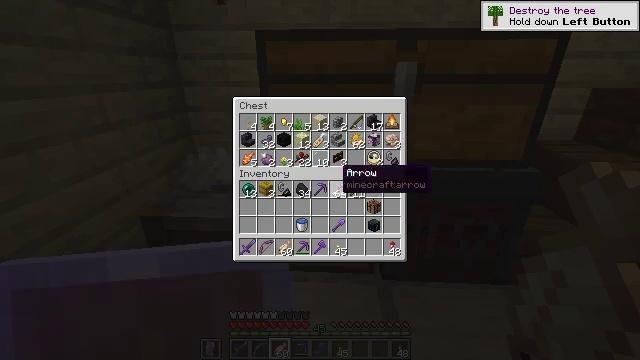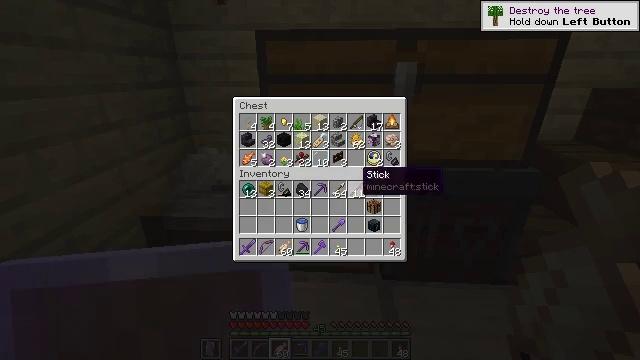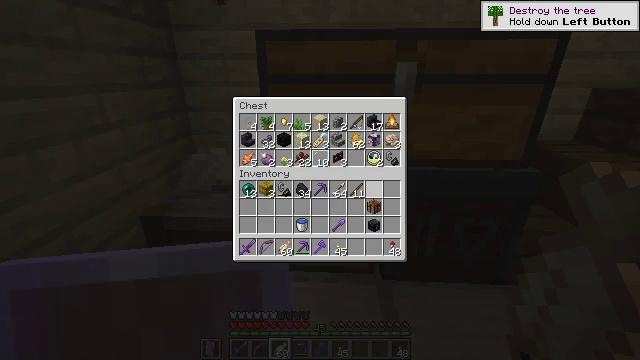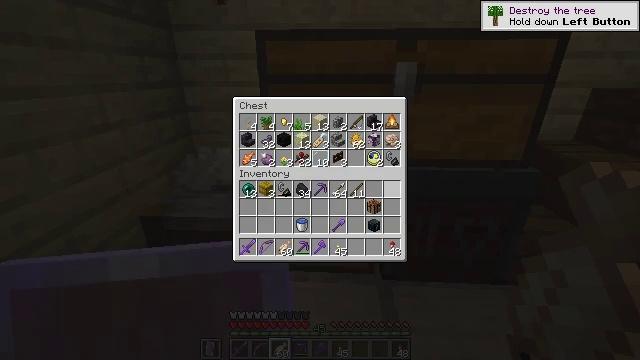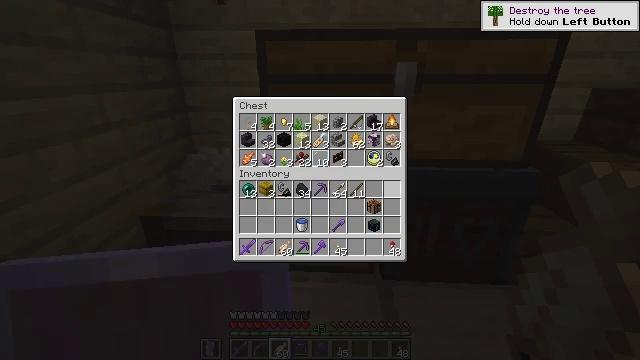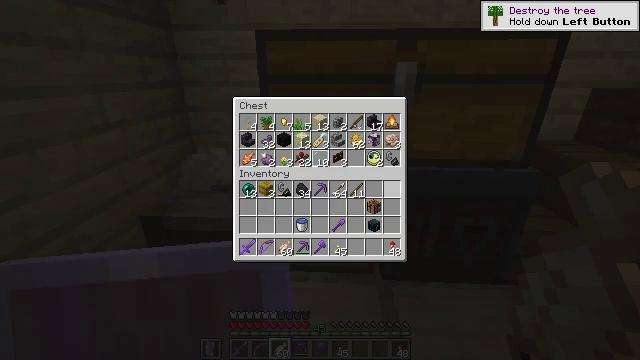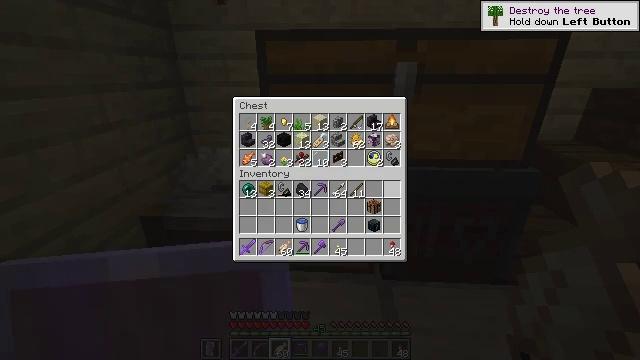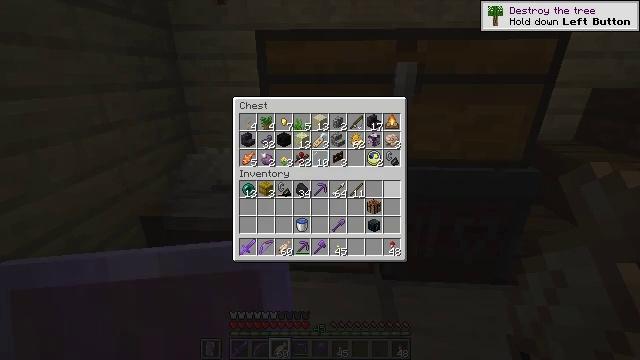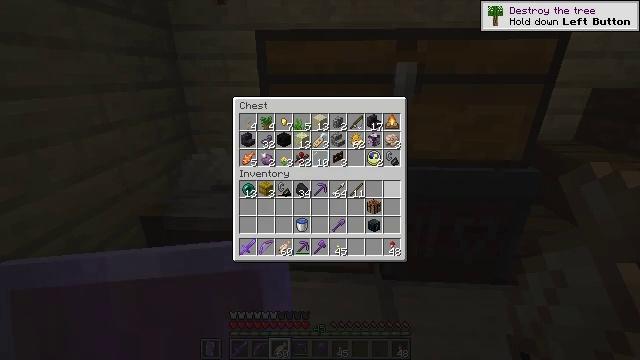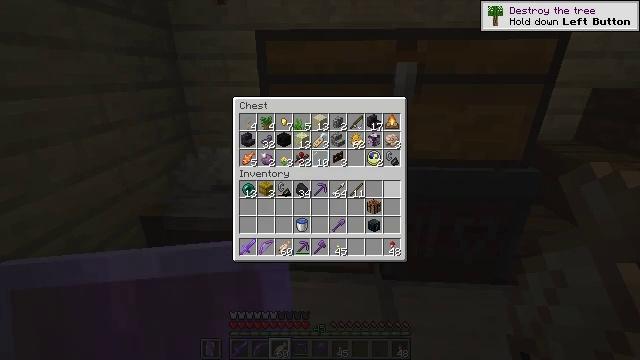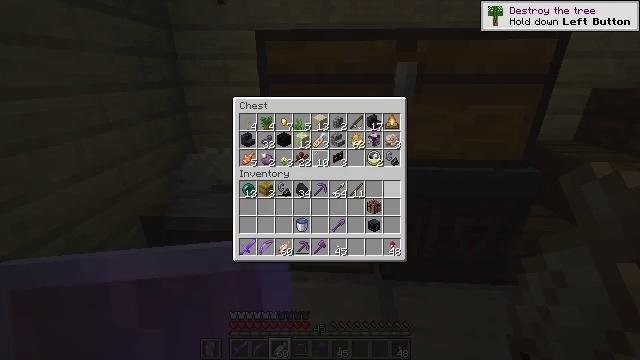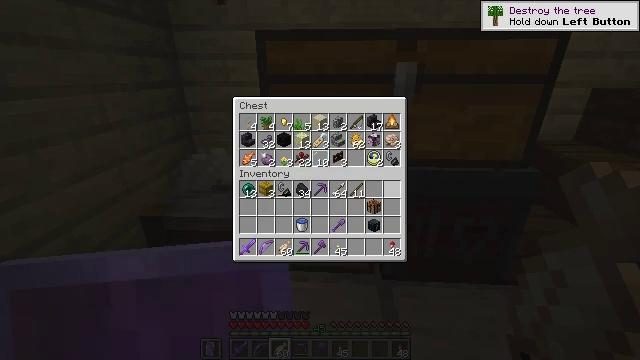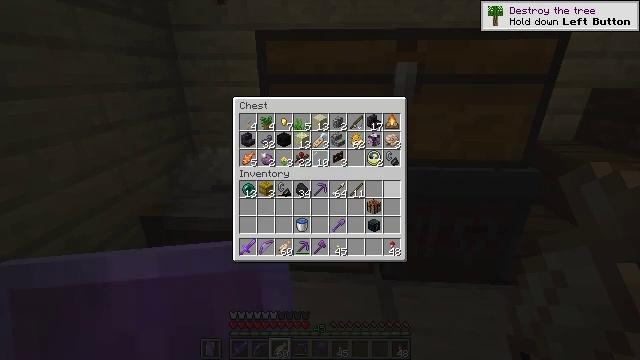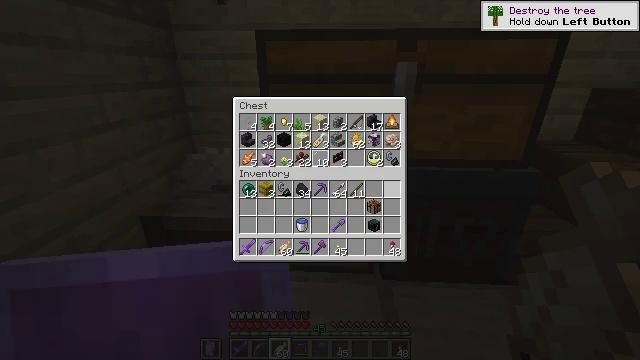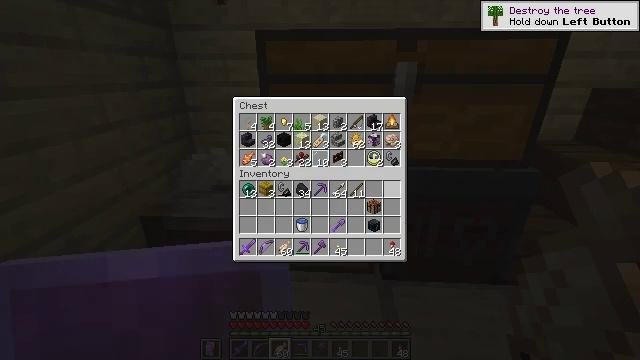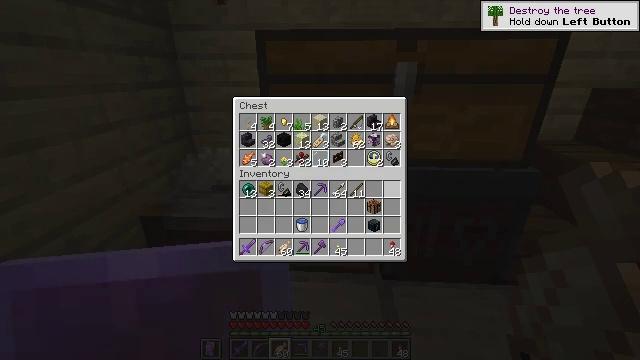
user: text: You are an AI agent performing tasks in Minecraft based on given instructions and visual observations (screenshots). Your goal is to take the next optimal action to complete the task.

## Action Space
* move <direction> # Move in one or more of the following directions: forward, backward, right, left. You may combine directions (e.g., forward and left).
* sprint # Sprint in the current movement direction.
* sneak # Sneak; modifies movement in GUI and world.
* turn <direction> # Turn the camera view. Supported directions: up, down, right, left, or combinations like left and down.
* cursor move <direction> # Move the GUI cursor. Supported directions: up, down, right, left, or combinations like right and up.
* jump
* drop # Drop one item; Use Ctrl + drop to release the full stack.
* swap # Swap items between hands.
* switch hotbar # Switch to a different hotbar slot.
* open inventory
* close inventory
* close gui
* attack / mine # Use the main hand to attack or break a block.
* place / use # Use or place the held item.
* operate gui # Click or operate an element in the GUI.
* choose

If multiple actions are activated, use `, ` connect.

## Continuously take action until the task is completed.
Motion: motion action
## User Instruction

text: Mine cactus from the desert.
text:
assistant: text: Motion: turn right
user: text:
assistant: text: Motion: turn right
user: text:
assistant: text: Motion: turn right
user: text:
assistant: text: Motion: no_op
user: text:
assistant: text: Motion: no_op
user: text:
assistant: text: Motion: no_op
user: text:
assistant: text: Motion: no_op
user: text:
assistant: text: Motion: no_op
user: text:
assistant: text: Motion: no_op
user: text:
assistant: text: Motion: no_op
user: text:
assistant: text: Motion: no_op
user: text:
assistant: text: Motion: no_op
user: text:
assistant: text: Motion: no_op
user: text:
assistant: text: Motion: no_op
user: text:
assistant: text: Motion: no_op
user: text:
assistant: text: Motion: no_op
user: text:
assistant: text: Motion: no_op
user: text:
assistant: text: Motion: no_op
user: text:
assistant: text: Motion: no_op
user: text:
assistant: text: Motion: no_op
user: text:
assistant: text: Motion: no_op
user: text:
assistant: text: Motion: no_op
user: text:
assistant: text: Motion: no_op
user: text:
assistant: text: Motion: no_op
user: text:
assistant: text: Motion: no_op
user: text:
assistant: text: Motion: no_op
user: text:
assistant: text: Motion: no_op
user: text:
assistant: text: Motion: no_op
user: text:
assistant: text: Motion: no_op
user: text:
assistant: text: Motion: no_op